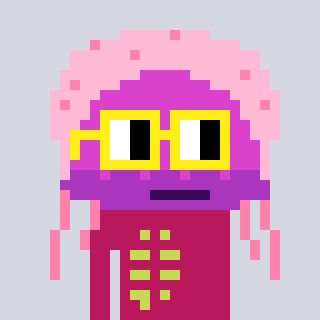
a pixel art character with square yellow glasses, a jellyfish-shaped head and a darkpink-colored body on a cool background